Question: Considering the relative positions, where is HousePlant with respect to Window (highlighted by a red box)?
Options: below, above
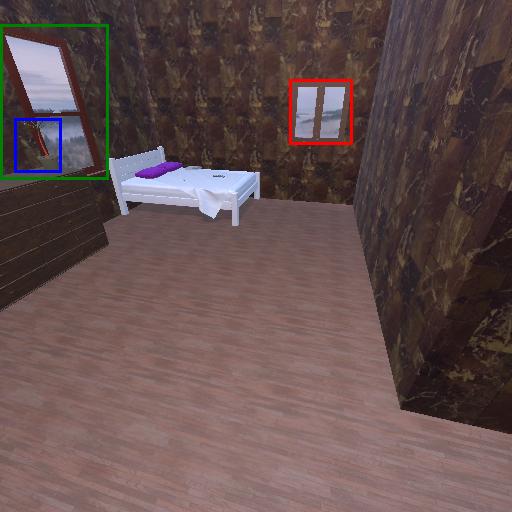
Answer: below